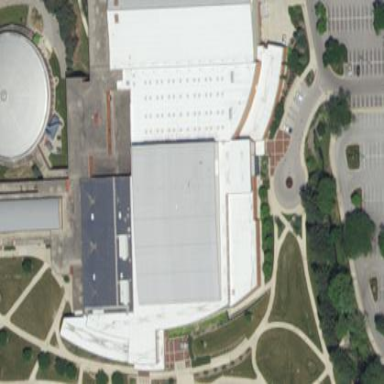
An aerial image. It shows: Building used as fitness center.